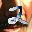
Label: 2